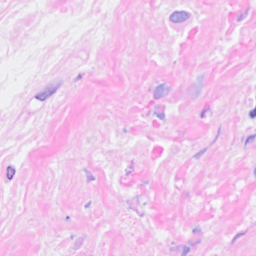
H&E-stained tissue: Breast